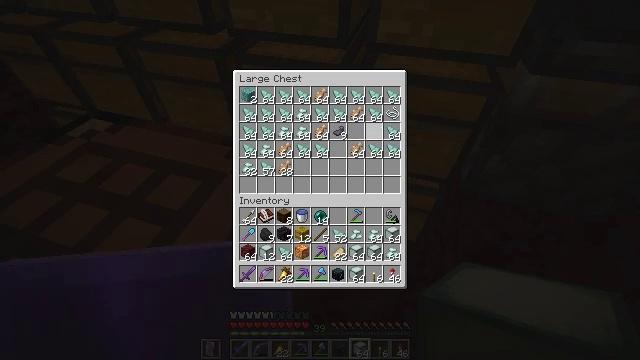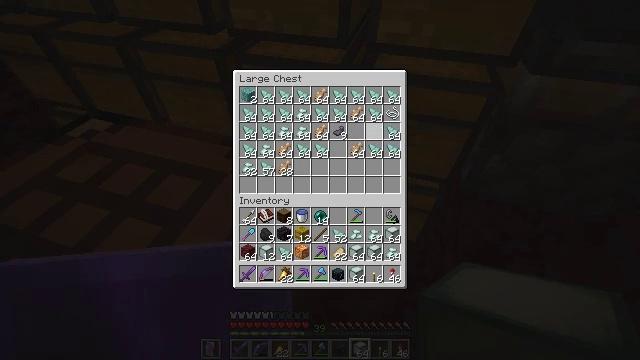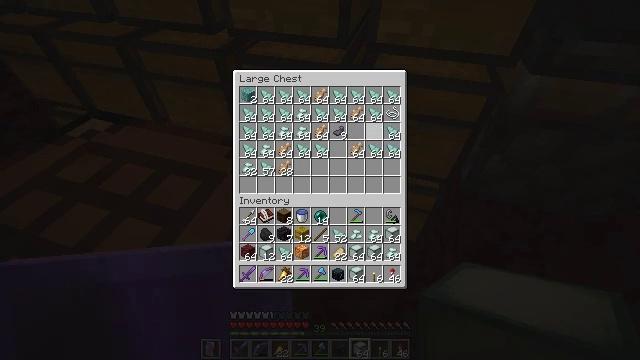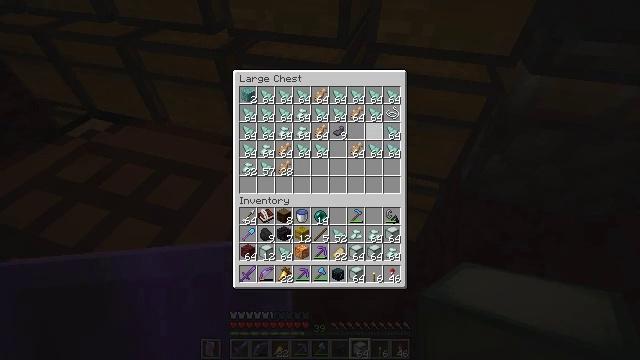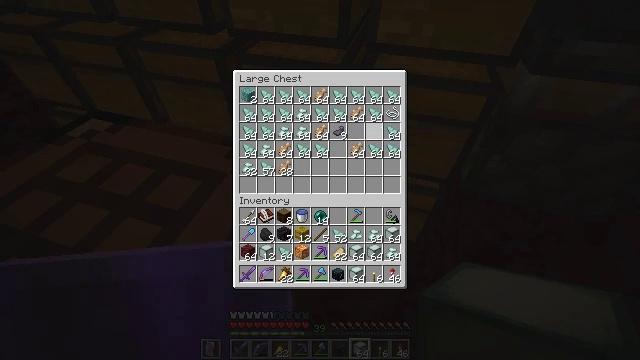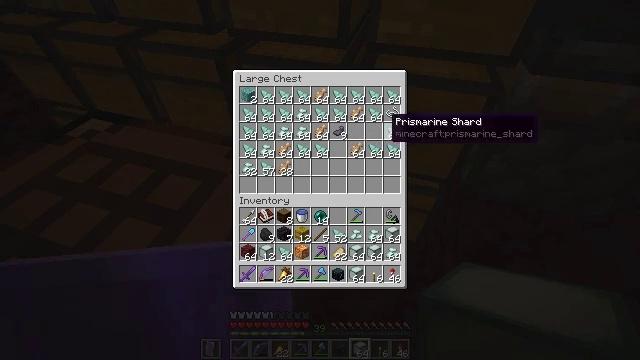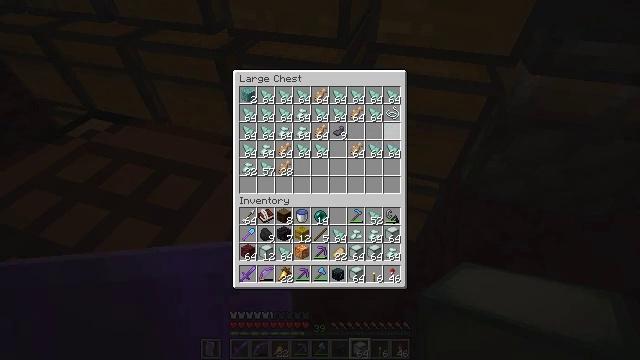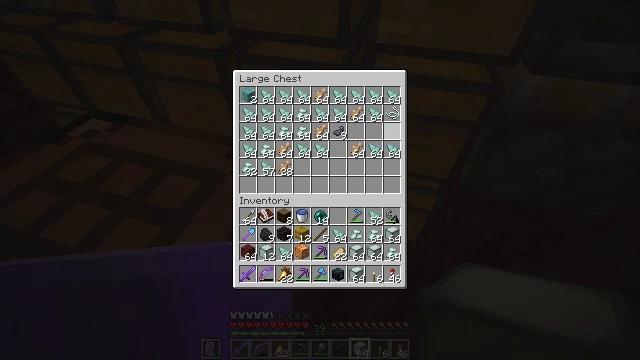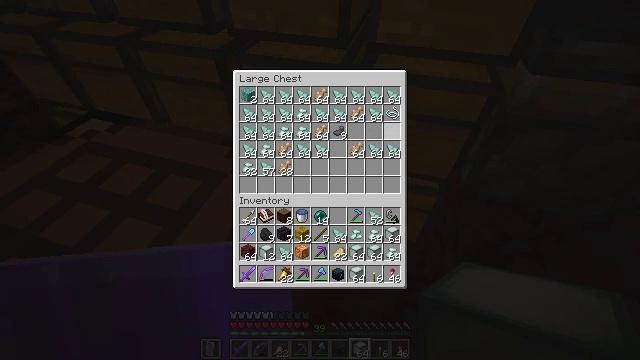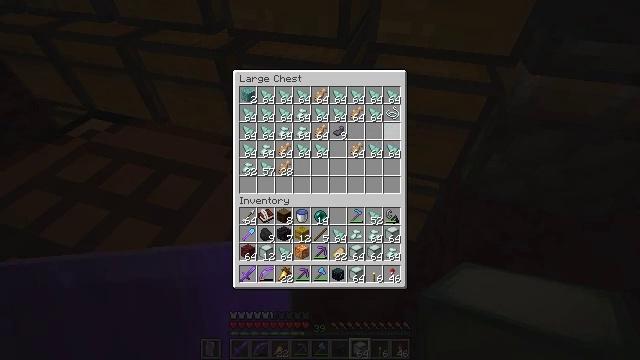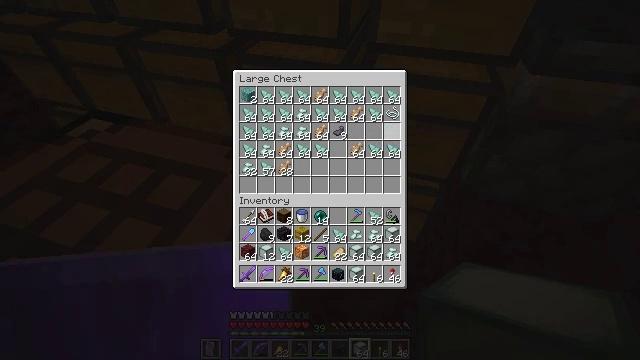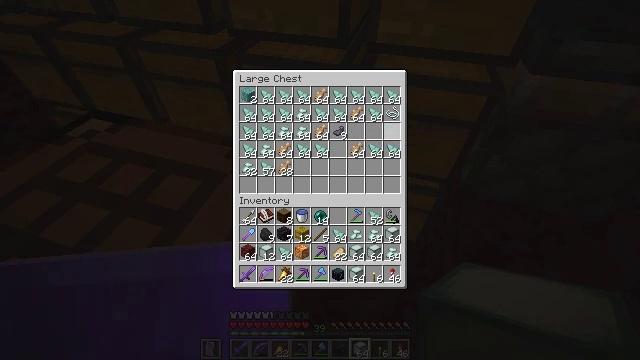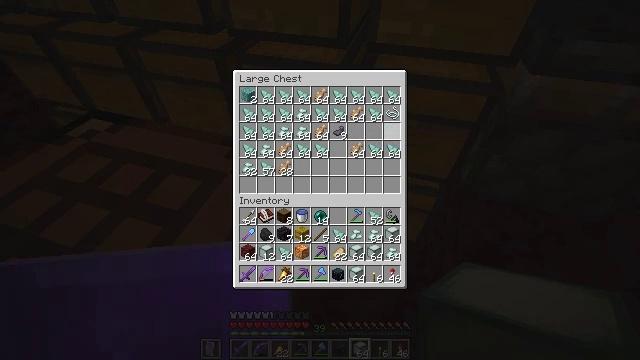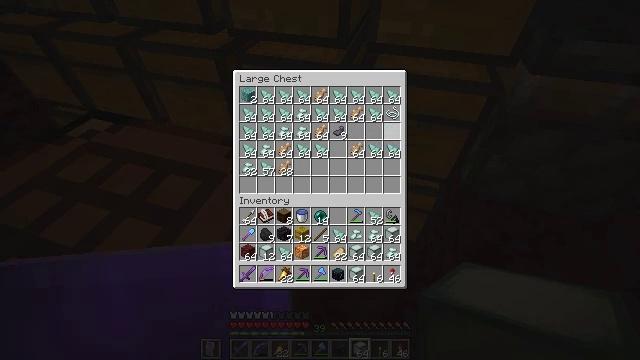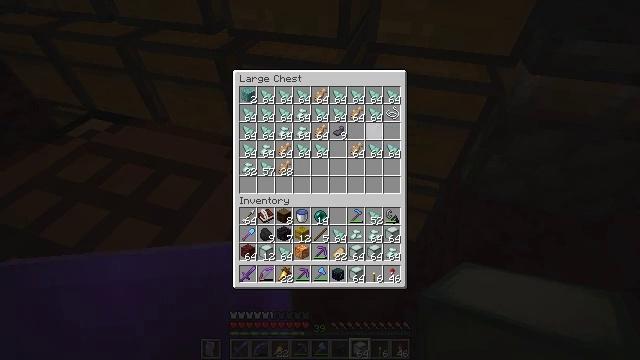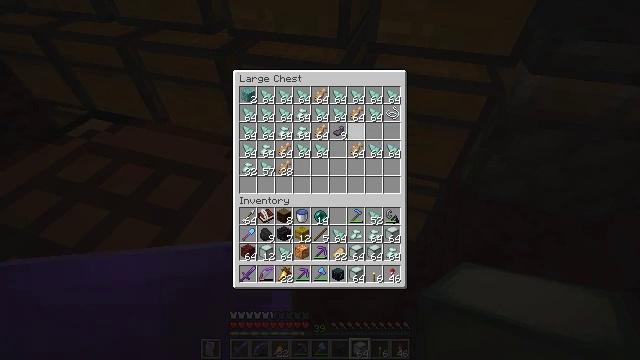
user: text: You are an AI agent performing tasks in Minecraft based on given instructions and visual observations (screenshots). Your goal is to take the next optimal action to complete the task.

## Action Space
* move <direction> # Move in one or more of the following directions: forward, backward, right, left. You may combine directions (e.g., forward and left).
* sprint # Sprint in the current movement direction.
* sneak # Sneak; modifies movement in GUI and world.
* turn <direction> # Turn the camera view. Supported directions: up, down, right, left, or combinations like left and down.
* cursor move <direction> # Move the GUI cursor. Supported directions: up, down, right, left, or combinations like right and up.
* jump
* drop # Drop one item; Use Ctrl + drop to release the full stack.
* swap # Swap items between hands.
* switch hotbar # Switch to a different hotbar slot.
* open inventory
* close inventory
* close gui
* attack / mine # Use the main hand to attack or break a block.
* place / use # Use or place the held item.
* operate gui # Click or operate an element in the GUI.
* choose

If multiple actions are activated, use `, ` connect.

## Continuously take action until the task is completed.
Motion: motion action
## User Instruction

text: Crafting a sea lantern requires the right materials.
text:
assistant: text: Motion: sneak, operate gui
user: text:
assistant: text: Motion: sneak, operate gui
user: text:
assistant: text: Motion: sneak
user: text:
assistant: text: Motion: sneak
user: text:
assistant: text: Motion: sneak
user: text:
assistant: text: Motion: sneak, operate gui
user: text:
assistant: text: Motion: sneak, operate gui
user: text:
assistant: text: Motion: sneak, operate gui
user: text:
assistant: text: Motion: sneak, cursor move right
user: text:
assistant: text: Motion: sneak
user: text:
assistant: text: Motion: sneak, operate gui
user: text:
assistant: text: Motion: sneak, cursor move left, operate gui
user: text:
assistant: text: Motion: sneak, operate gui
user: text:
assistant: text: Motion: sneak, cursor move left, operate gui
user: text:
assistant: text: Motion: sneak, cursor move left
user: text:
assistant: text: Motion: sneak, cursor move left
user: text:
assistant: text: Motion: sneak, cursor move left
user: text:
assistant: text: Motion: sneak, cursor move left
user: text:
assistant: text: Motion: sneak, cursor move left
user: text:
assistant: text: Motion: sneak
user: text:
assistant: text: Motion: sneak
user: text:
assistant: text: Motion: sneak
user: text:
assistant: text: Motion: sneak
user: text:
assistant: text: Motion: sneak
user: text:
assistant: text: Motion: sneak, cursor move right
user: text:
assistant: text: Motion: sneak
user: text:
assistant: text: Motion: sneak
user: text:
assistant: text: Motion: sneak
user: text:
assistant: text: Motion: sneak
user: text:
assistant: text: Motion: sneak